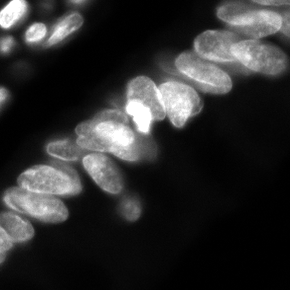
Tissue sample: colon
Magnification: 10.0x
Cell type: T cells
Senescence state: normal